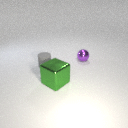
large green metal cube to the right of small gray rubber cylinder